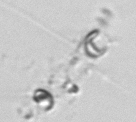
Label: Chaetoceros_socialis